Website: bh-photo
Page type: address-validator
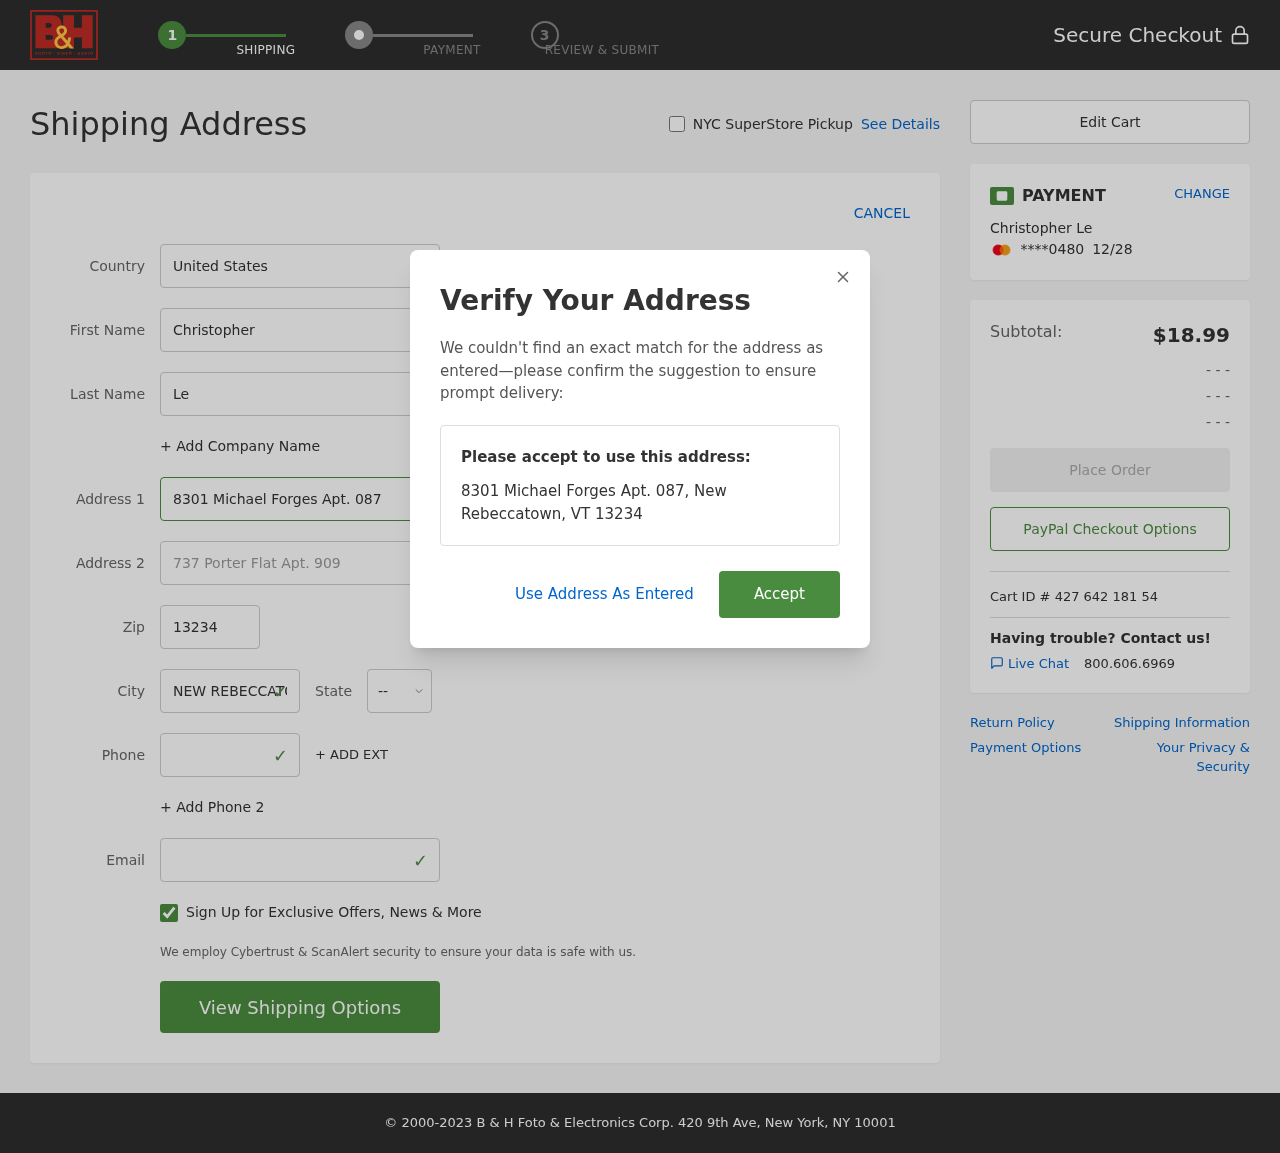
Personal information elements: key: PII_CARD_EXPIRY
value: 12/28
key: PII_CARD_LAST4
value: ****0480
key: PII_CITY
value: New Rebeccatown
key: PII_COUNTRY
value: United States
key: PII_EMAIL
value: cle@gmail.com
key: PII_FIRSTNAME
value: Christopher
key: PII_FULLNAME
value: Christopher Le
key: PII_LASTNAME
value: Le
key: PII_PHONE
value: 3393828196
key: PII_POSTCODE
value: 13234
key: PII_STATE_ABBR
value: VT
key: PII_STREET
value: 8301 Michael Forges Apt. 087
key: PII_STREET2
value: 737 Porter Flat Apt. 909
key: PII_CITY_STATE_ZIP
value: New Rebeccatown, VT 13234
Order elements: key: ORDER_SUBTOTAL
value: $18.99
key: ORDER_ID
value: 427 642 181 54